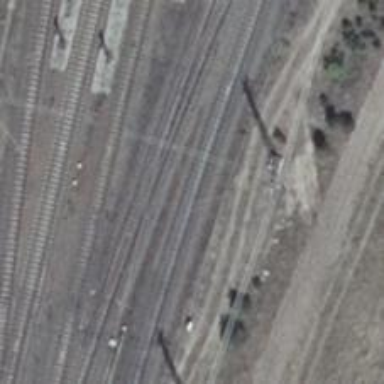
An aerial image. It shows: Railway switch.